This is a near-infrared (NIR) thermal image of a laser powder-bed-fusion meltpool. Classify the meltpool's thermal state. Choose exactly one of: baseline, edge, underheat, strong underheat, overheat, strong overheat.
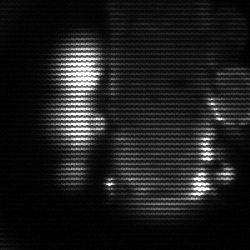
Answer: strong underheat